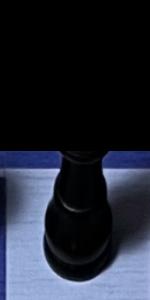
Label: King_Black